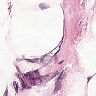
Metastatic tissue present: no